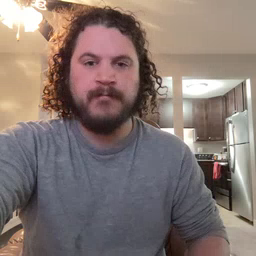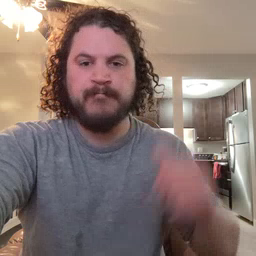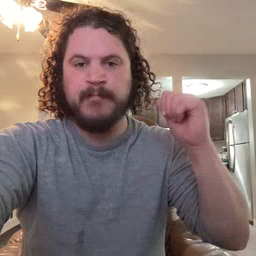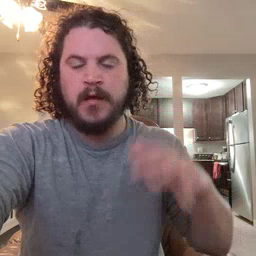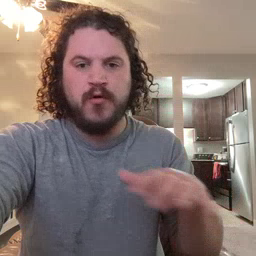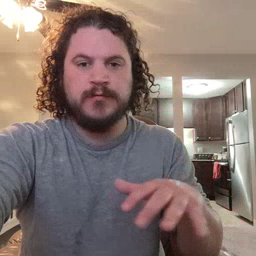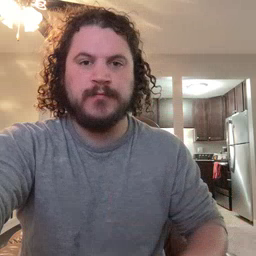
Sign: backyard